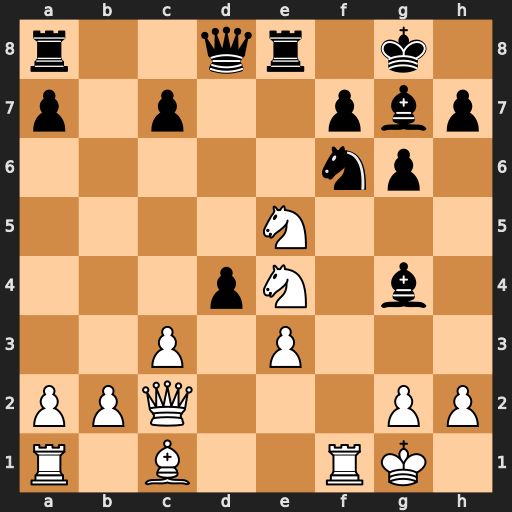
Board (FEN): r2qr1k1/p1p2pbp/5np1/4N3/3pN1b1/2P1P3/PPQ3PP/R1B2RK1
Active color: w
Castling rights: -
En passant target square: -
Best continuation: Nxf6+ Bxf6 Nxg4